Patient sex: M
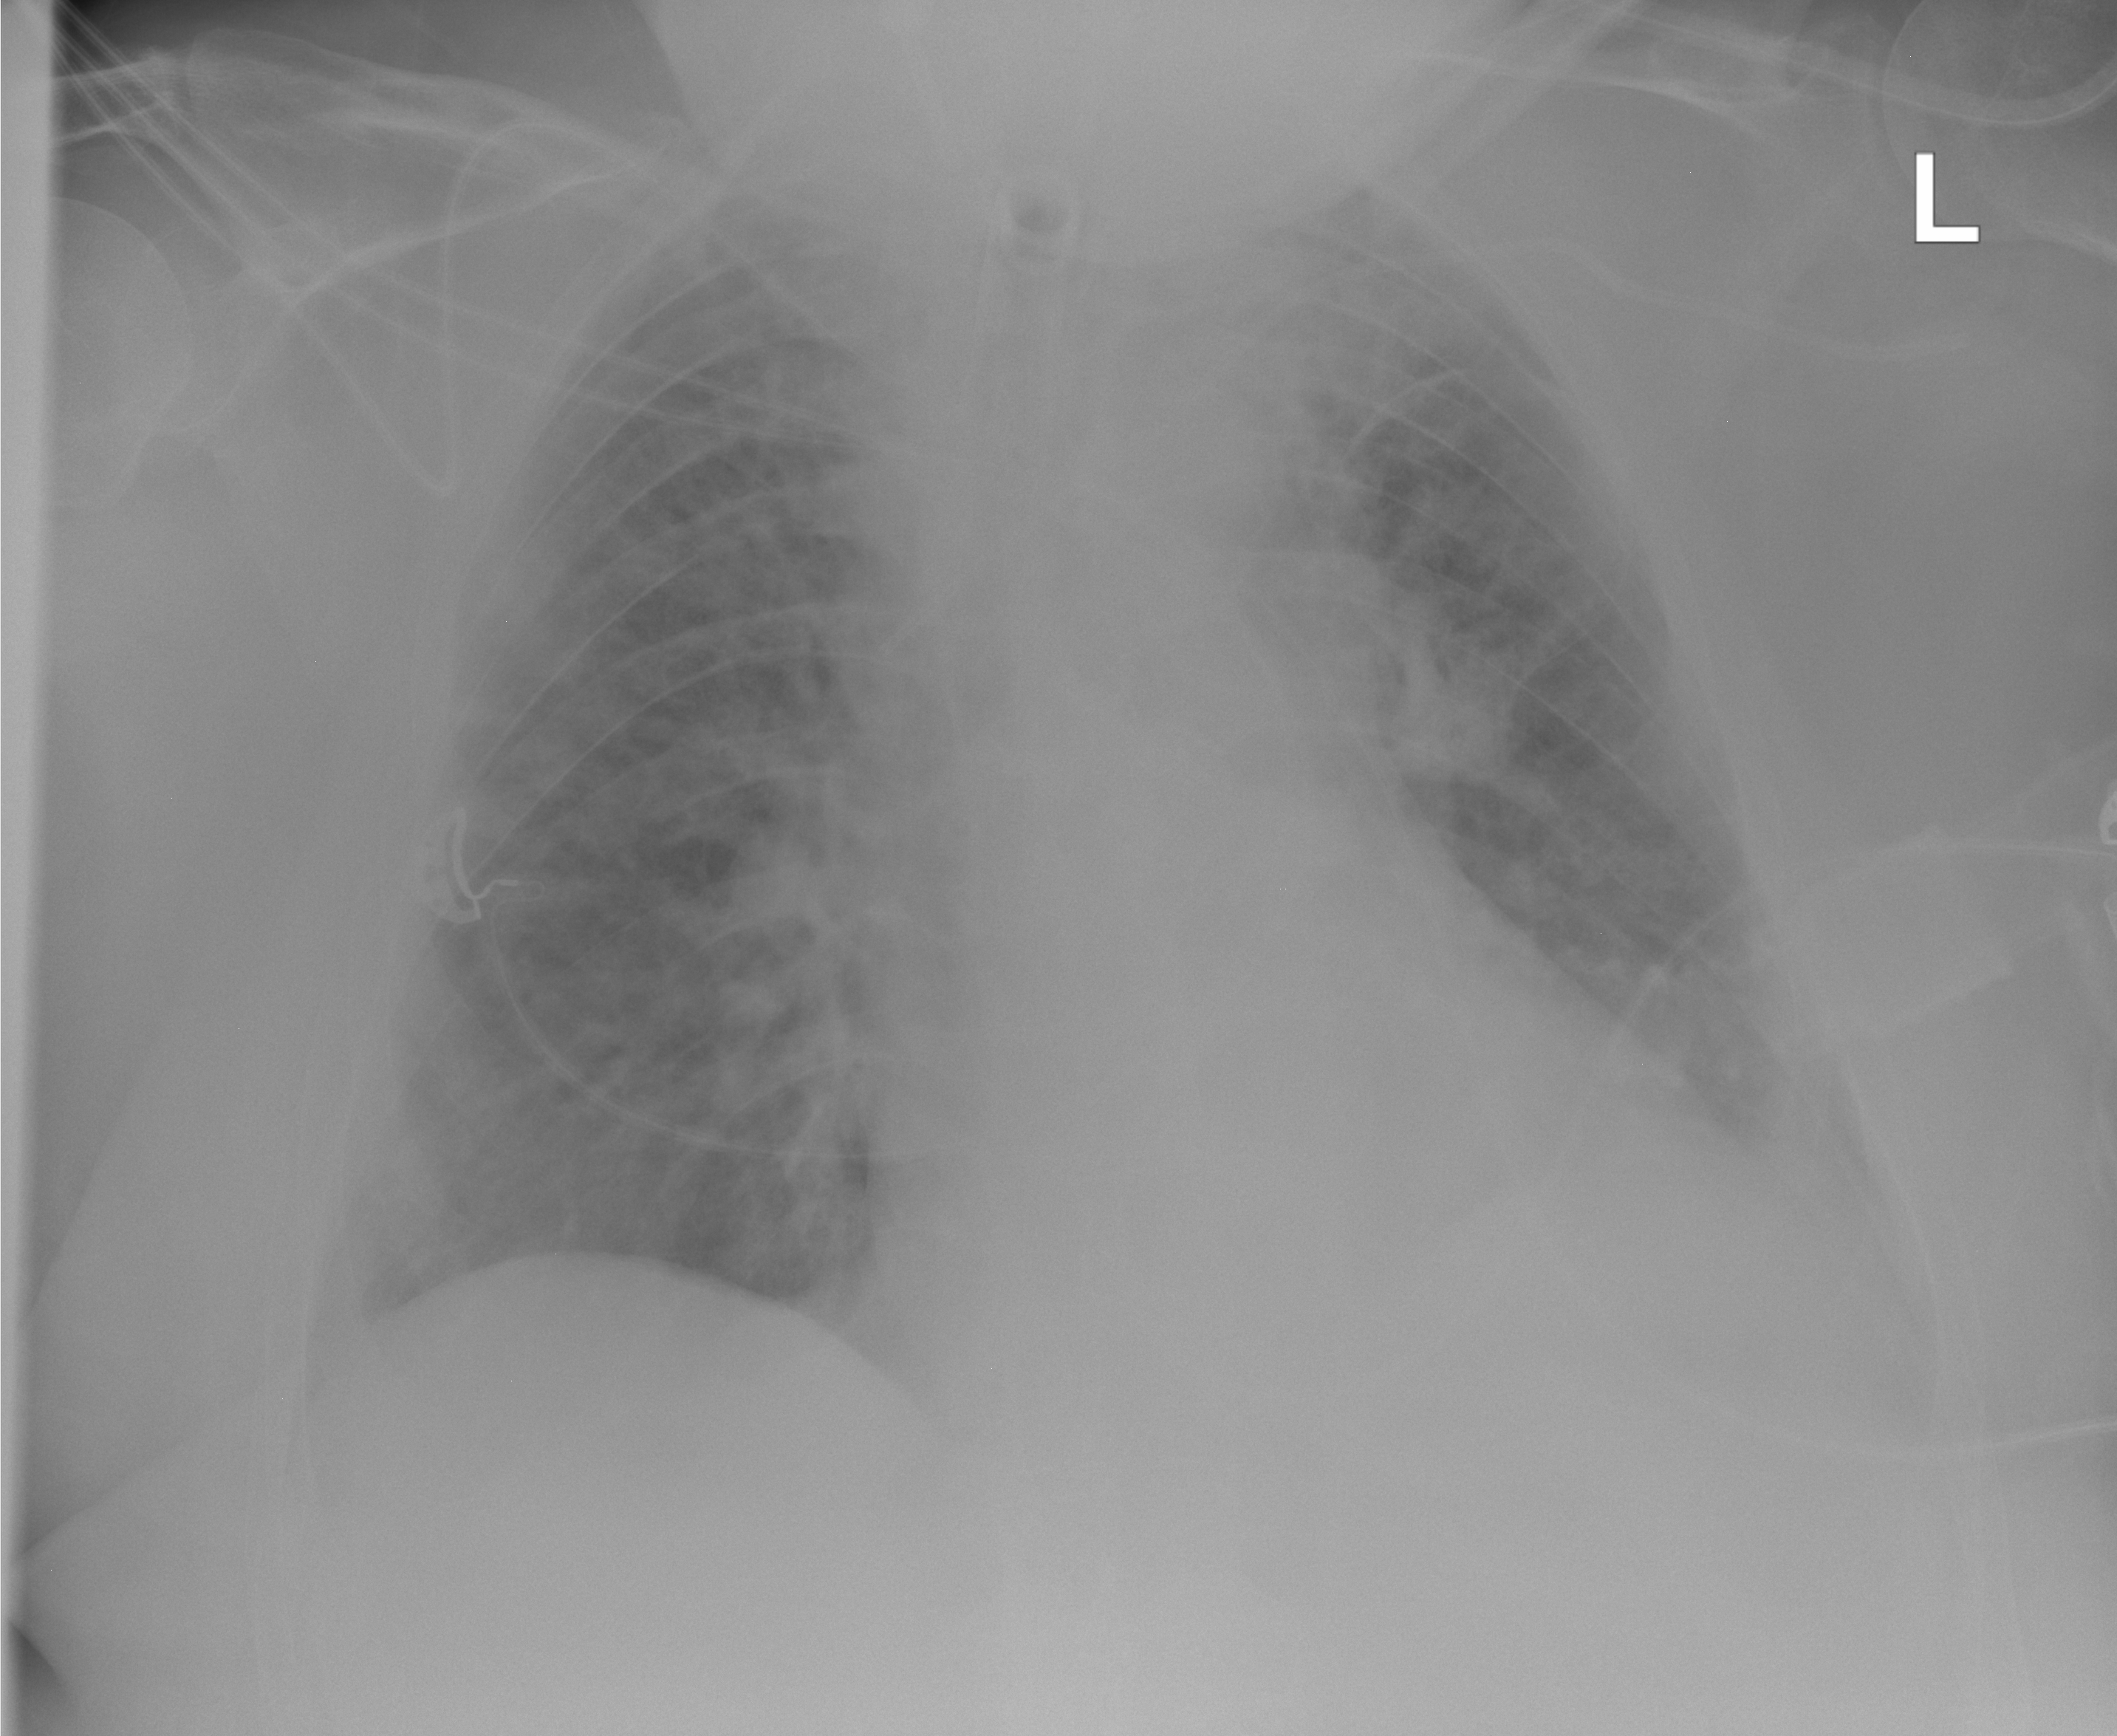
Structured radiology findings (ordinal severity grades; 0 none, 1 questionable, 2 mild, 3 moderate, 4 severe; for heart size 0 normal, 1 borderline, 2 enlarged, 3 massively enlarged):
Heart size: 2
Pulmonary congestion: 2
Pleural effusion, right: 0
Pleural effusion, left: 2
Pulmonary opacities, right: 2
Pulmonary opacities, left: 1
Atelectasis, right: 0
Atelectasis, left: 2